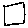
Label: square